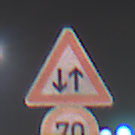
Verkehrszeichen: Gegenverkehr
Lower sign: Geschwindigkeit70
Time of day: Night
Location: Outdoor (Urban)
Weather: PartlyCloudy
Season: NotSpecified
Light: Artificial